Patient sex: M
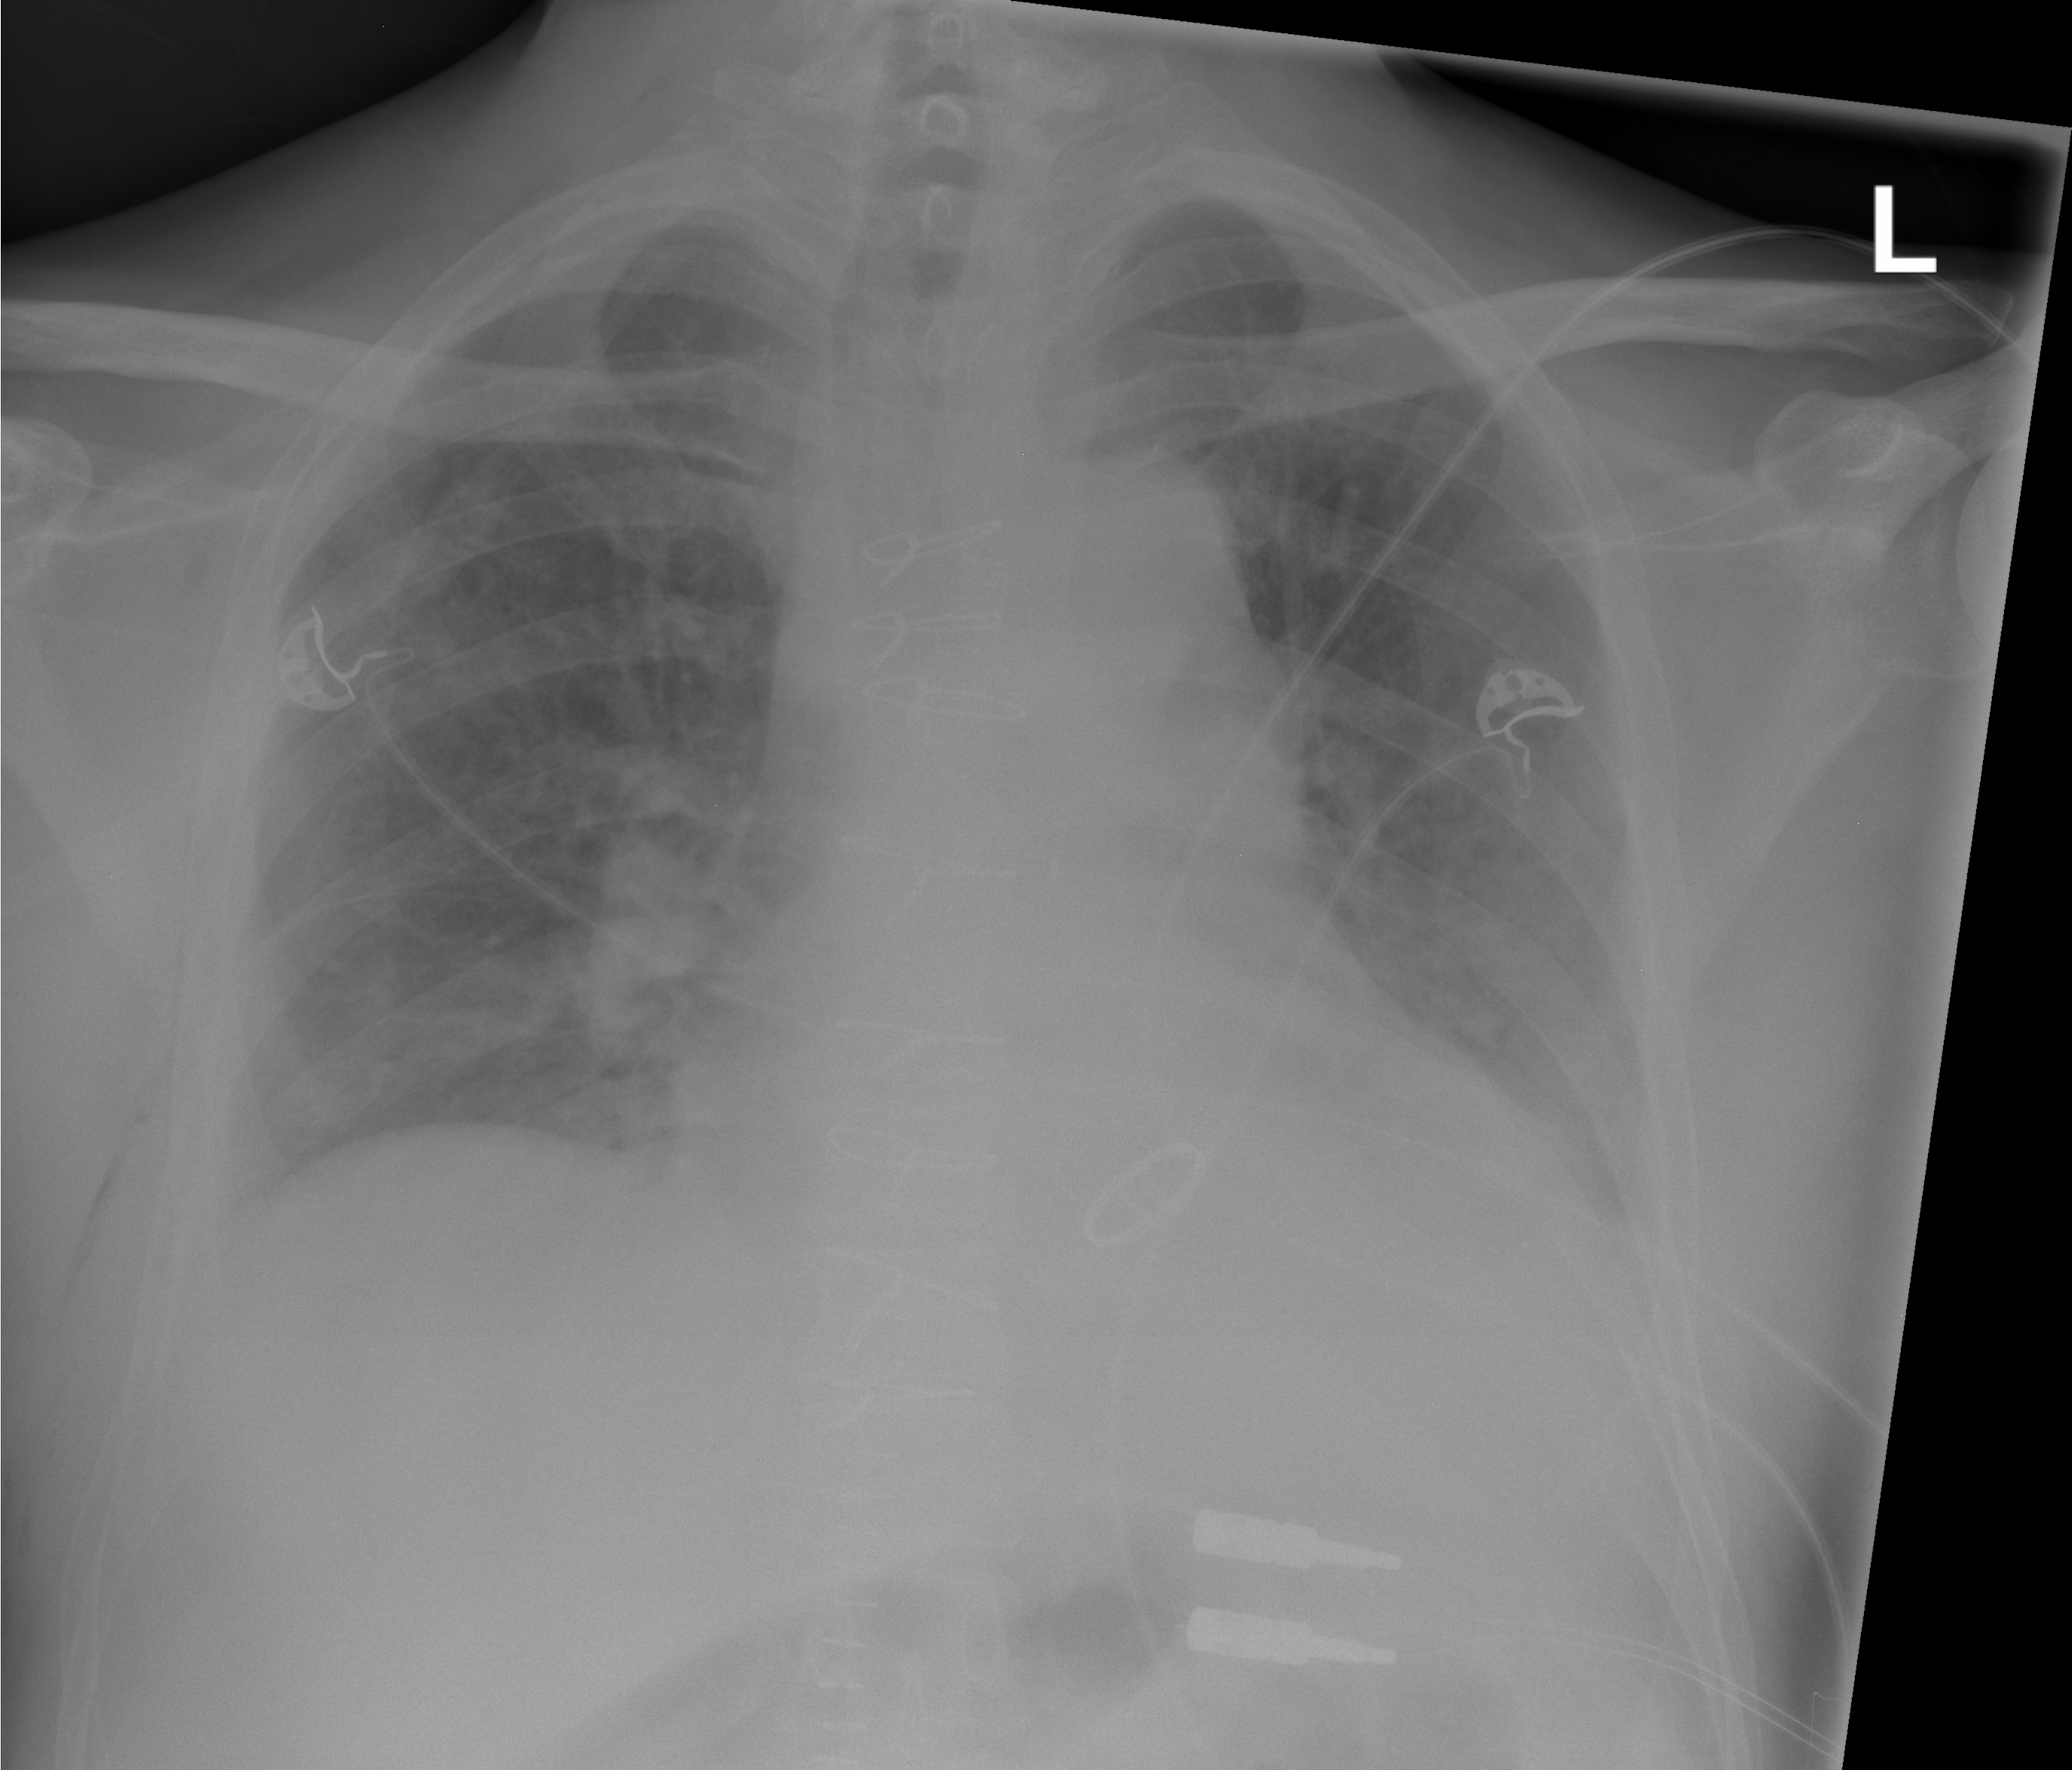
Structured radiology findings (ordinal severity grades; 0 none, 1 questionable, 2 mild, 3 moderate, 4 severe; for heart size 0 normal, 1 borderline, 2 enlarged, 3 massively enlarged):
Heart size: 2
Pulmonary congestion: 2
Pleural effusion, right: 2
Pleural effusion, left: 2
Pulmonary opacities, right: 2
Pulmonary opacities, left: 2
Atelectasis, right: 1
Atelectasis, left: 2